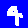
Digit: 4